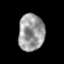
Tissue: prostate
Cell type: Myeloid cells
Senescence score: 0.2733
Nuclear area (px): 935
Mean DAPI intensity: 154.154